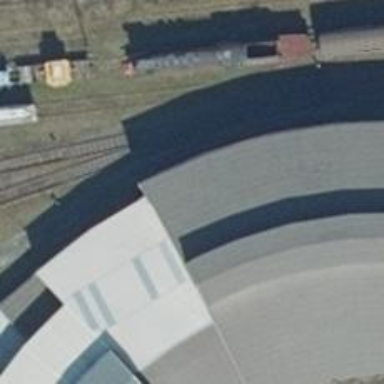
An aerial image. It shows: Railway yard in service.